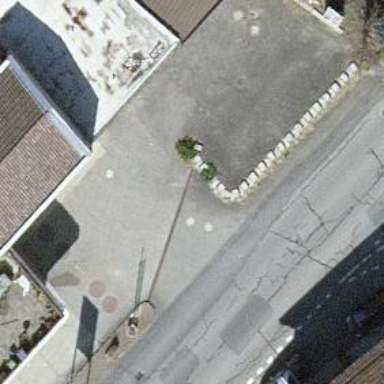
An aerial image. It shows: Fuel station.